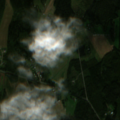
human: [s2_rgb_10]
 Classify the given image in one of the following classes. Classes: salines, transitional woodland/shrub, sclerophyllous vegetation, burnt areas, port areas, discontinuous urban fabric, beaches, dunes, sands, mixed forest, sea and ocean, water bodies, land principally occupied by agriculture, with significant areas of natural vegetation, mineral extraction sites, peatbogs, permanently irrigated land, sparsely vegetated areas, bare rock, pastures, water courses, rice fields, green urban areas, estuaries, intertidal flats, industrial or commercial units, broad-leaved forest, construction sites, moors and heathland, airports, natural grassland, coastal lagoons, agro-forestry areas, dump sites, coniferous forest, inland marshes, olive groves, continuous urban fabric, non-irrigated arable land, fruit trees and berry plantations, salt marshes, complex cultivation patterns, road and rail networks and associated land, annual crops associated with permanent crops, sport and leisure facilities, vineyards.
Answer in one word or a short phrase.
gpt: non-irrigated arable land, land principally occupied by agriculture, with significant areas of natural vegetation, coniferous forest, mixed forest, transitional woodland/shrub, water bodies